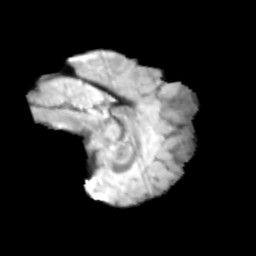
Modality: T2w
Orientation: sagittal
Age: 12
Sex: female
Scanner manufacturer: siemens
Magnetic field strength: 3 T
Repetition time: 3.8 s
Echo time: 0.07 s